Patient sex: M
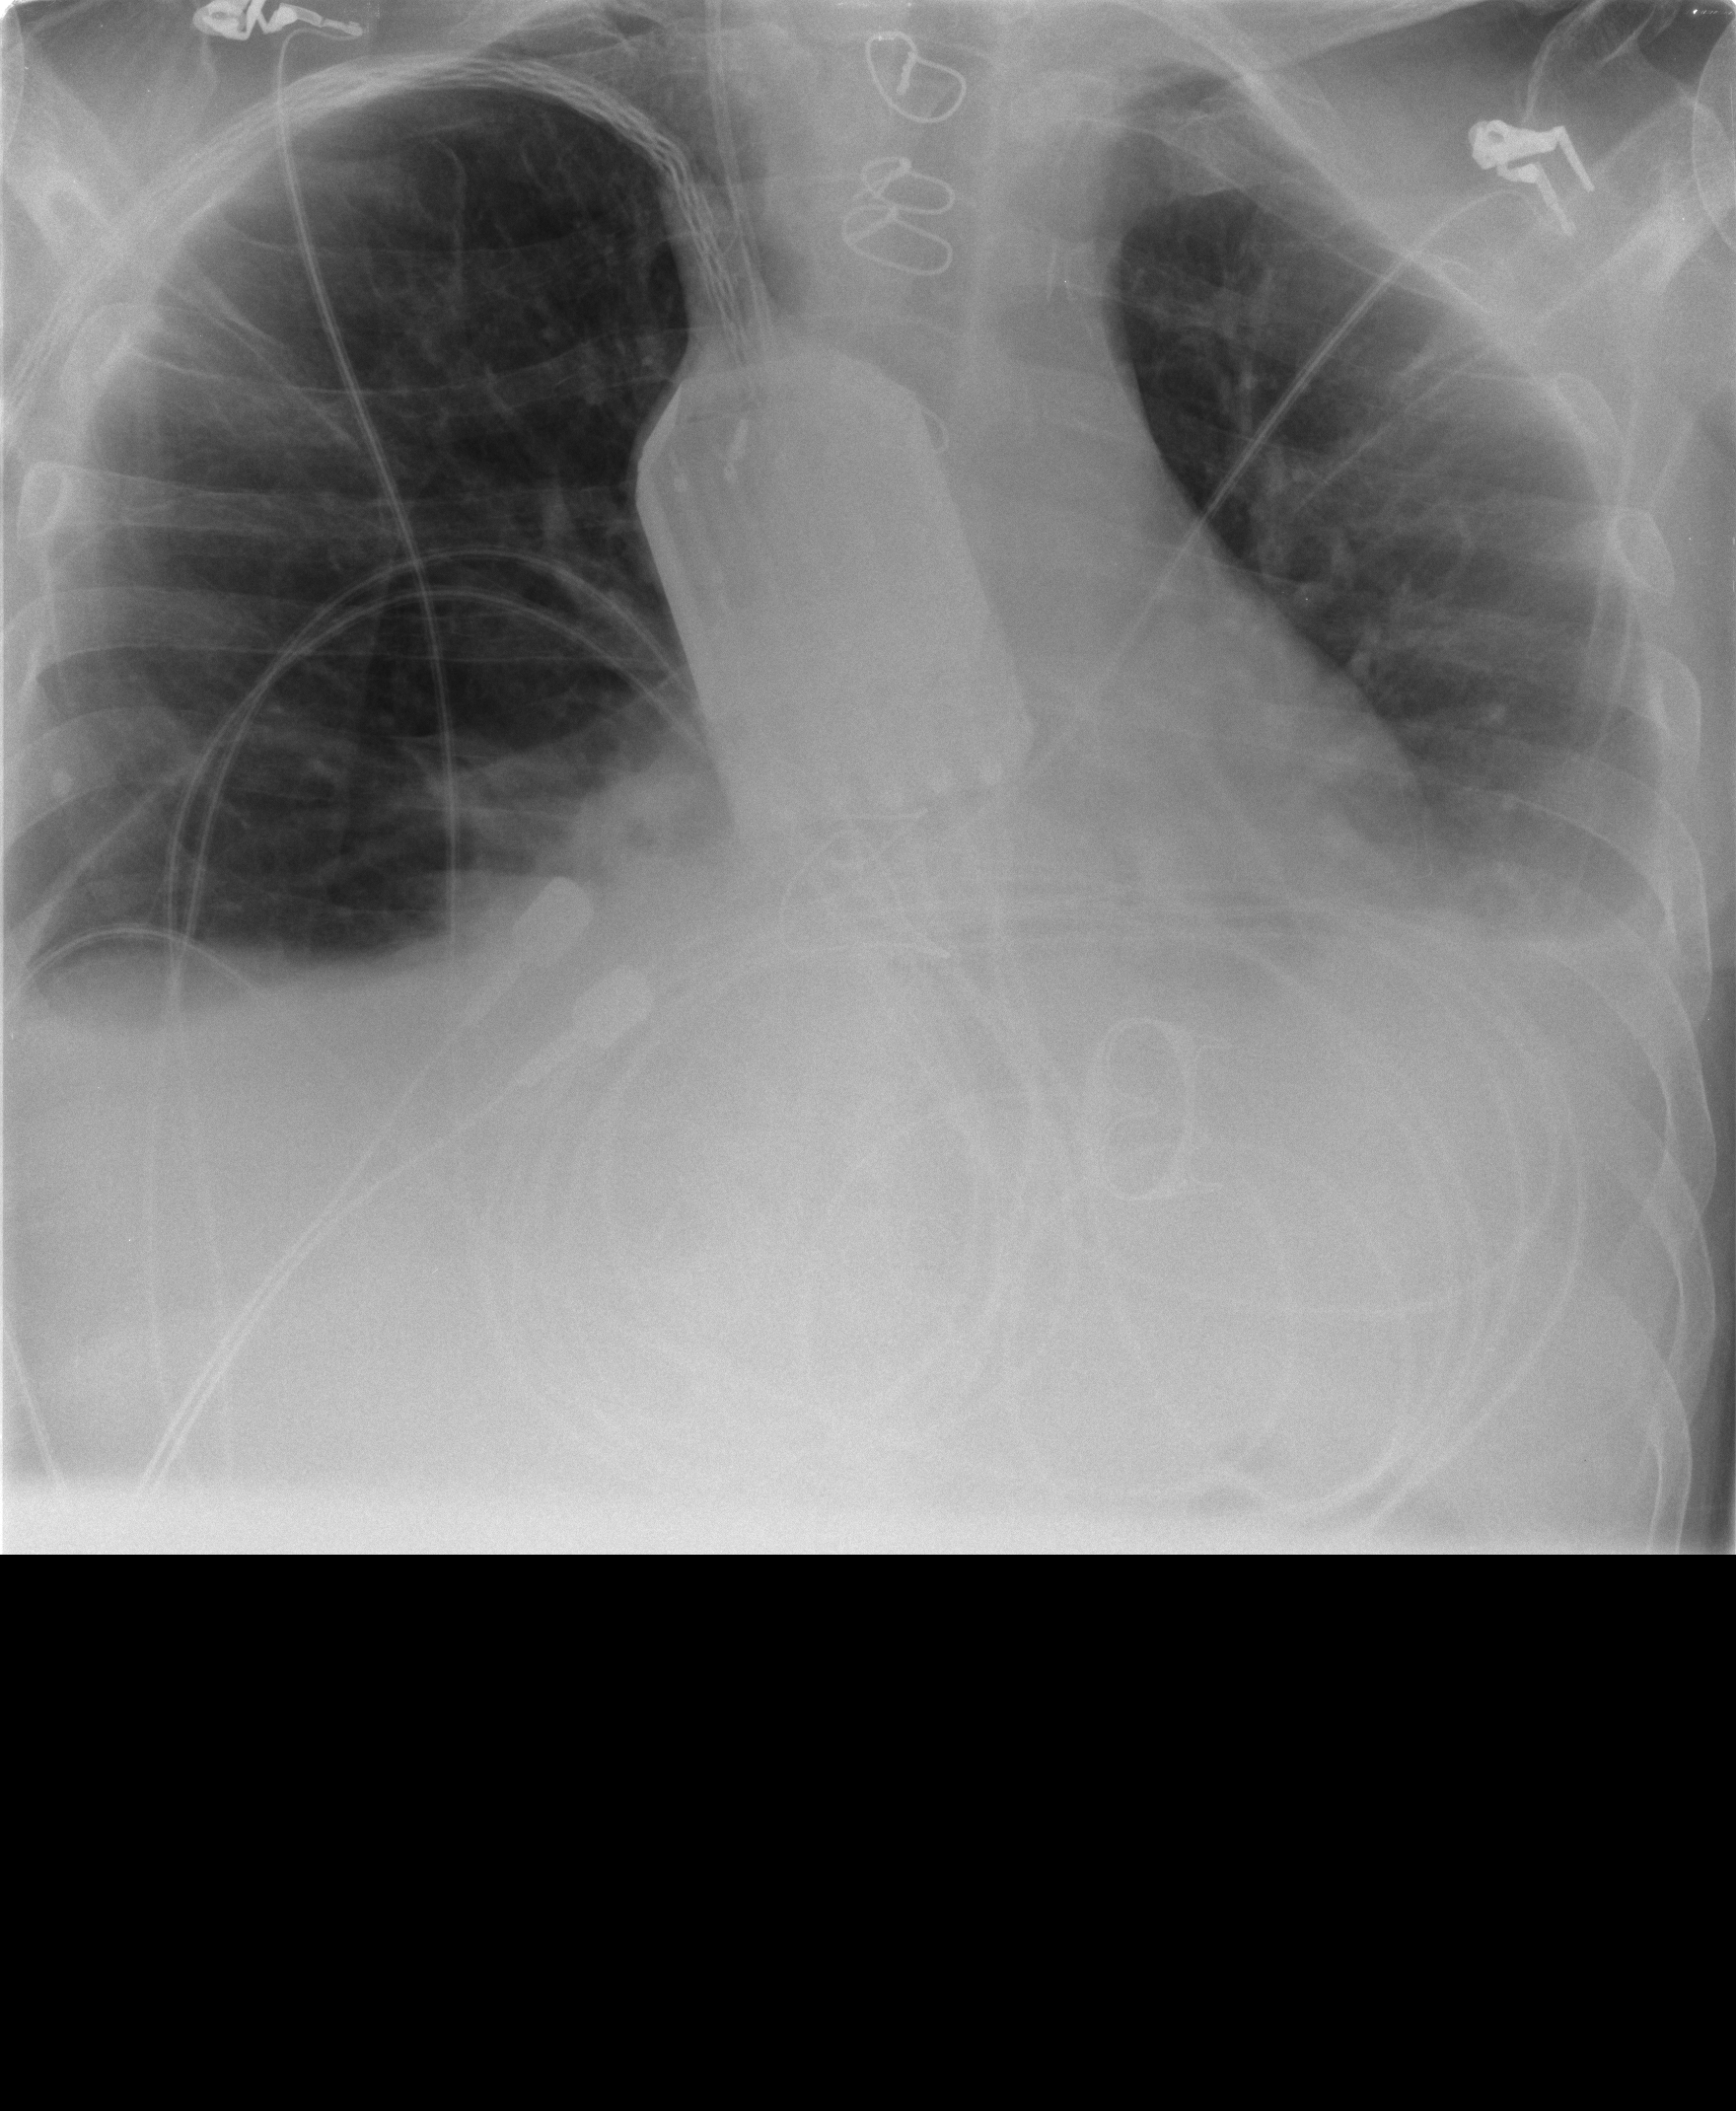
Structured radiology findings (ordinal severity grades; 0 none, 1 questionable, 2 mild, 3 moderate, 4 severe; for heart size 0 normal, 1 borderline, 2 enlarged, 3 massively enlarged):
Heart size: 3
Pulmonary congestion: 2
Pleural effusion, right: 3
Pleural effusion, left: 3
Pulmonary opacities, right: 0
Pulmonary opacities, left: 0
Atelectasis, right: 2
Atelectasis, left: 2